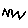
Label: zigzag